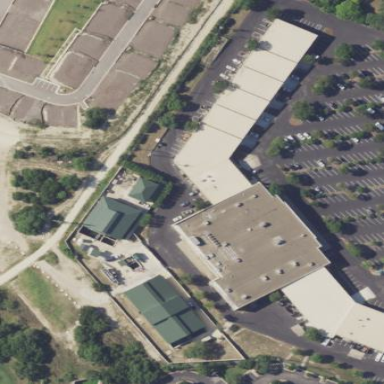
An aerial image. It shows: Retail building.